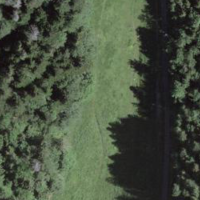
EUNIS habitat code: 44
Species observed at this site:
Orchis mascula